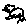
Label: bird